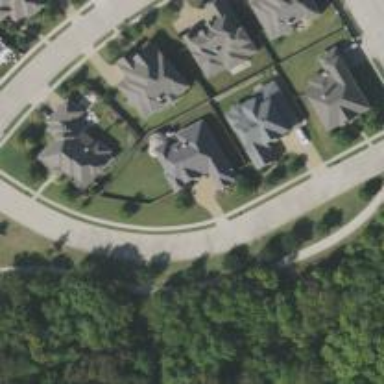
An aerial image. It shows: Residential road with sidewalk on the left side.